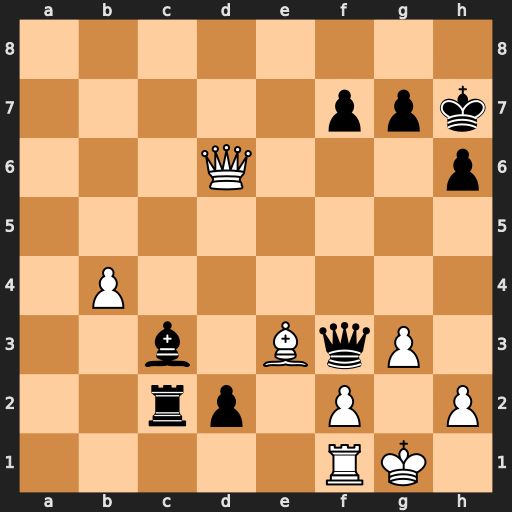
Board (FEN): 8/5ppk/3Q3p/8/1P6/2b1BqP1/2rp1P1P/5RK1
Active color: w
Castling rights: -
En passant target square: -
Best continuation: Qd3+ f5 Qxc2